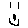
Label: smiley face